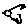
Label: bird